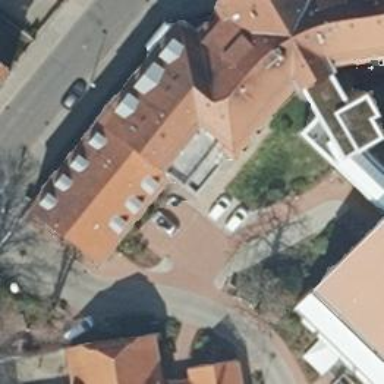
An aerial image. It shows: Hospital building.